Field crop: maize
Growth stage: 2
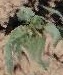
Species: datura